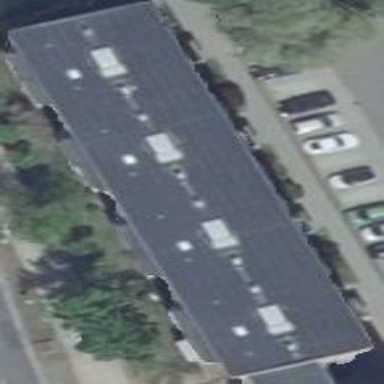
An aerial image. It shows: Tan apartment building with flat black roof.